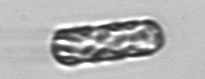
Label: Dactyliosolen_fragilissimus